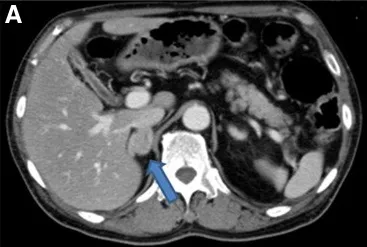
Adrenal CT scan shows right mass measuring 1.7 x 2.3 cm with mild enhancement.
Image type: radiology (ct)